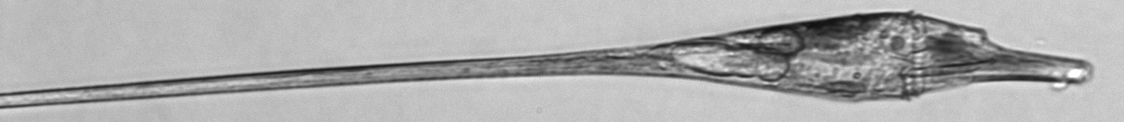
Label: Tripos_fusus